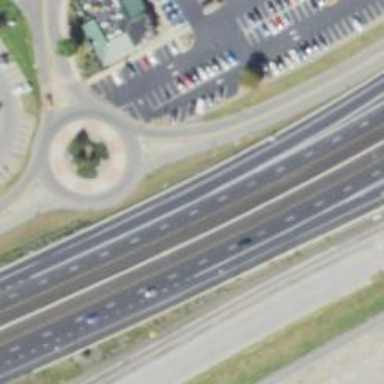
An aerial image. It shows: Motorway junction.